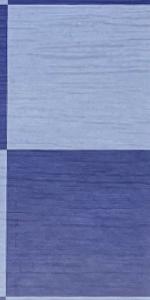
Label: Empty